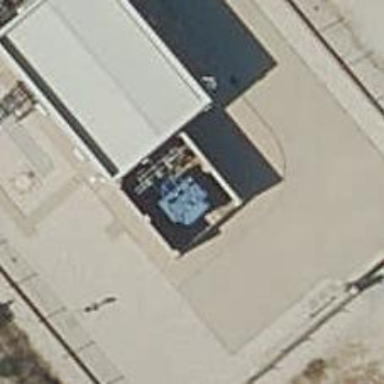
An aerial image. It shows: Outdoor auto transformer.